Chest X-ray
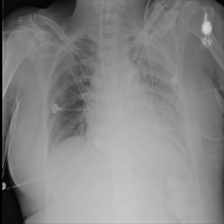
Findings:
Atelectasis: negative
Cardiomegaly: negative
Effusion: negative
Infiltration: positive
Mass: negative
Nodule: negative
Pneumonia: negative
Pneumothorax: negative
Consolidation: negative
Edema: negative
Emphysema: positive
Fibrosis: negative
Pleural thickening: negative
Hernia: negative